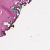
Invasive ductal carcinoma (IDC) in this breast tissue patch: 0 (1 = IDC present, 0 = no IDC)